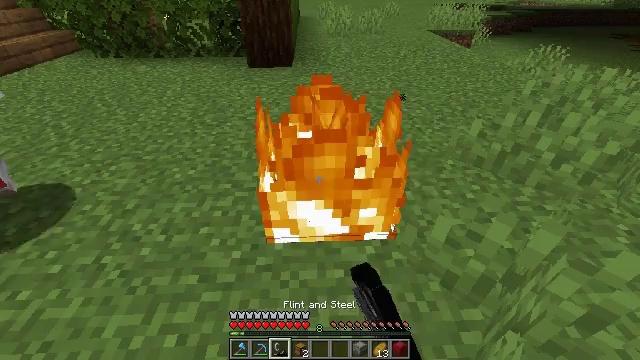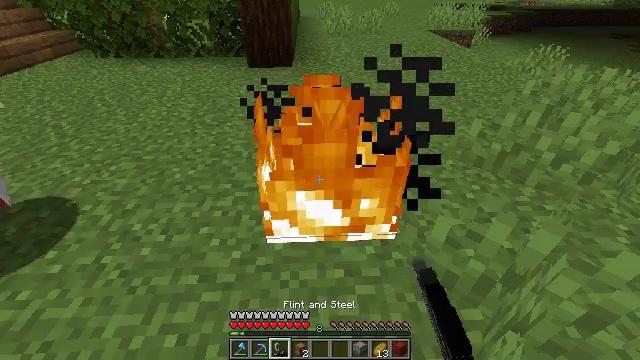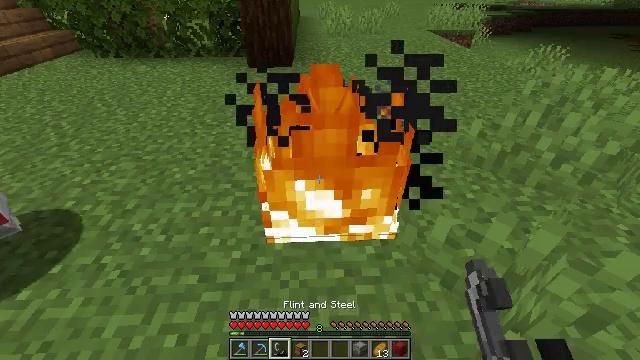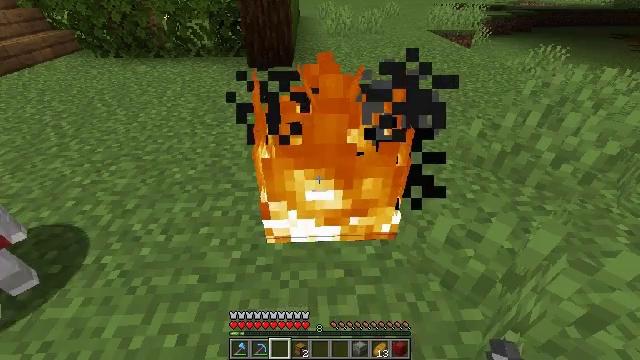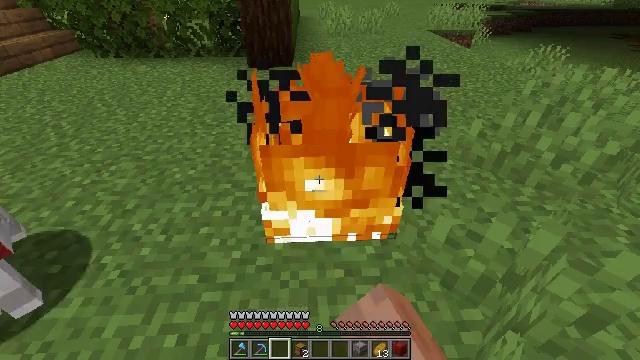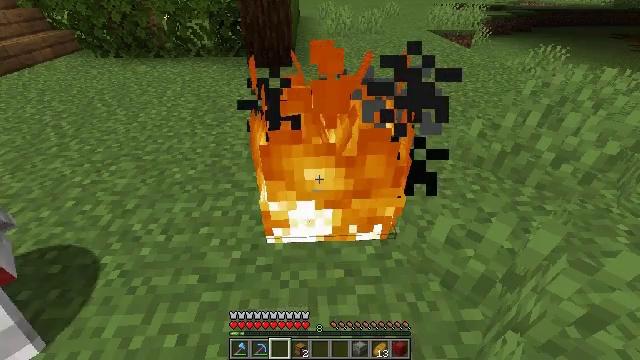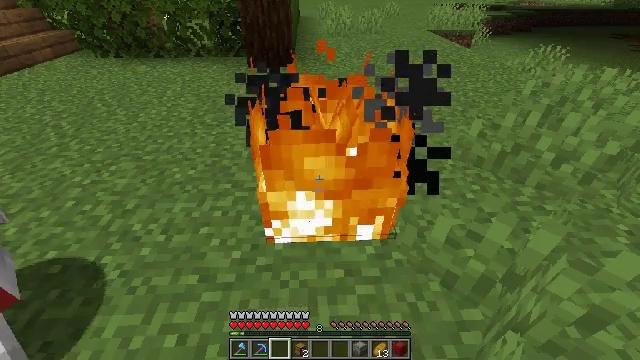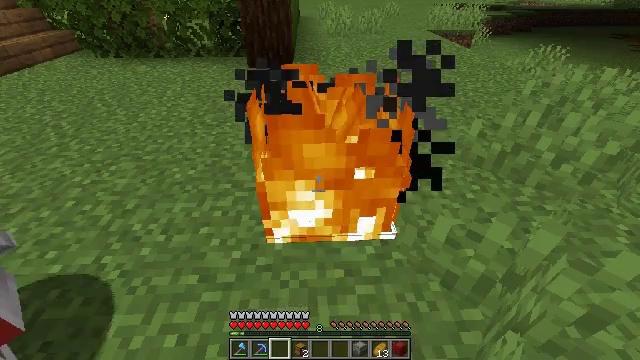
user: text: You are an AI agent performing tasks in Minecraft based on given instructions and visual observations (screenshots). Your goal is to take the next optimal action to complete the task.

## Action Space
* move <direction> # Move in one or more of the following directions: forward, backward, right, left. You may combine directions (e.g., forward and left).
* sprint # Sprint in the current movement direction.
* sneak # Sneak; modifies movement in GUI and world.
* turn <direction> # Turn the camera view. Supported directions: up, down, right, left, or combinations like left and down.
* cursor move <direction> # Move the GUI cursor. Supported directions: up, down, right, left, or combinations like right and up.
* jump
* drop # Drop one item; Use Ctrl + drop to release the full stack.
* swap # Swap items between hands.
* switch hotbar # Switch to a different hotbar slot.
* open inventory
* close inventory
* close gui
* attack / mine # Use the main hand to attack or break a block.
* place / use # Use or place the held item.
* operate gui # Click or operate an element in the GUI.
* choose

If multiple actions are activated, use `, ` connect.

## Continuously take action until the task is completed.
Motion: motion action
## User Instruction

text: Remove a flint and steel from the inventory.
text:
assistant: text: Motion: no_op
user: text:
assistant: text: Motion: no_op
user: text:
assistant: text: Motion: drop
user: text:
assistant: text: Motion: drop
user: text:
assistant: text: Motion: no_op
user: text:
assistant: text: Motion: no_op
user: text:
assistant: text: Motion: no_op
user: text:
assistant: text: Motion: no_op